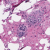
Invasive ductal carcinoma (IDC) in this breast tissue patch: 0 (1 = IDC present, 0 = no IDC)